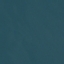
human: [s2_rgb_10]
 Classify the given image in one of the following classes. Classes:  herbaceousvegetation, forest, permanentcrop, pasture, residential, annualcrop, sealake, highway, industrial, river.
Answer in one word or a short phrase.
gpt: SeaLake